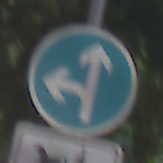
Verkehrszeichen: VorgeschriebeneFahrtrichtungGeradeausOderLinks
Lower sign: MehrspurigeFahrzeugeFrei9
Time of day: MorningAfternoon
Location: Outdoor (Suburban)
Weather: PartlyCloudy
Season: NotSpecified
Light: Natural